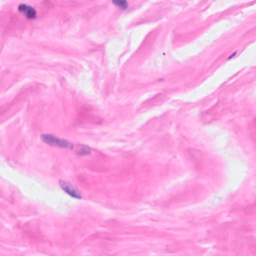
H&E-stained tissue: Breast